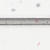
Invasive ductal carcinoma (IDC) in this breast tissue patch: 0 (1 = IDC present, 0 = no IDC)